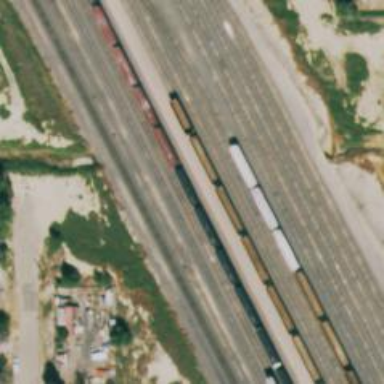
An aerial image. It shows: Railway siding for service.